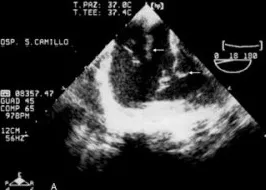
B, Color flow doppler echocardiogram which confirms a moderate tricuspid regurgitation with flow toward the eustachian valve.
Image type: radiology (ultrasound)